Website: walmart
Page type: address-validator
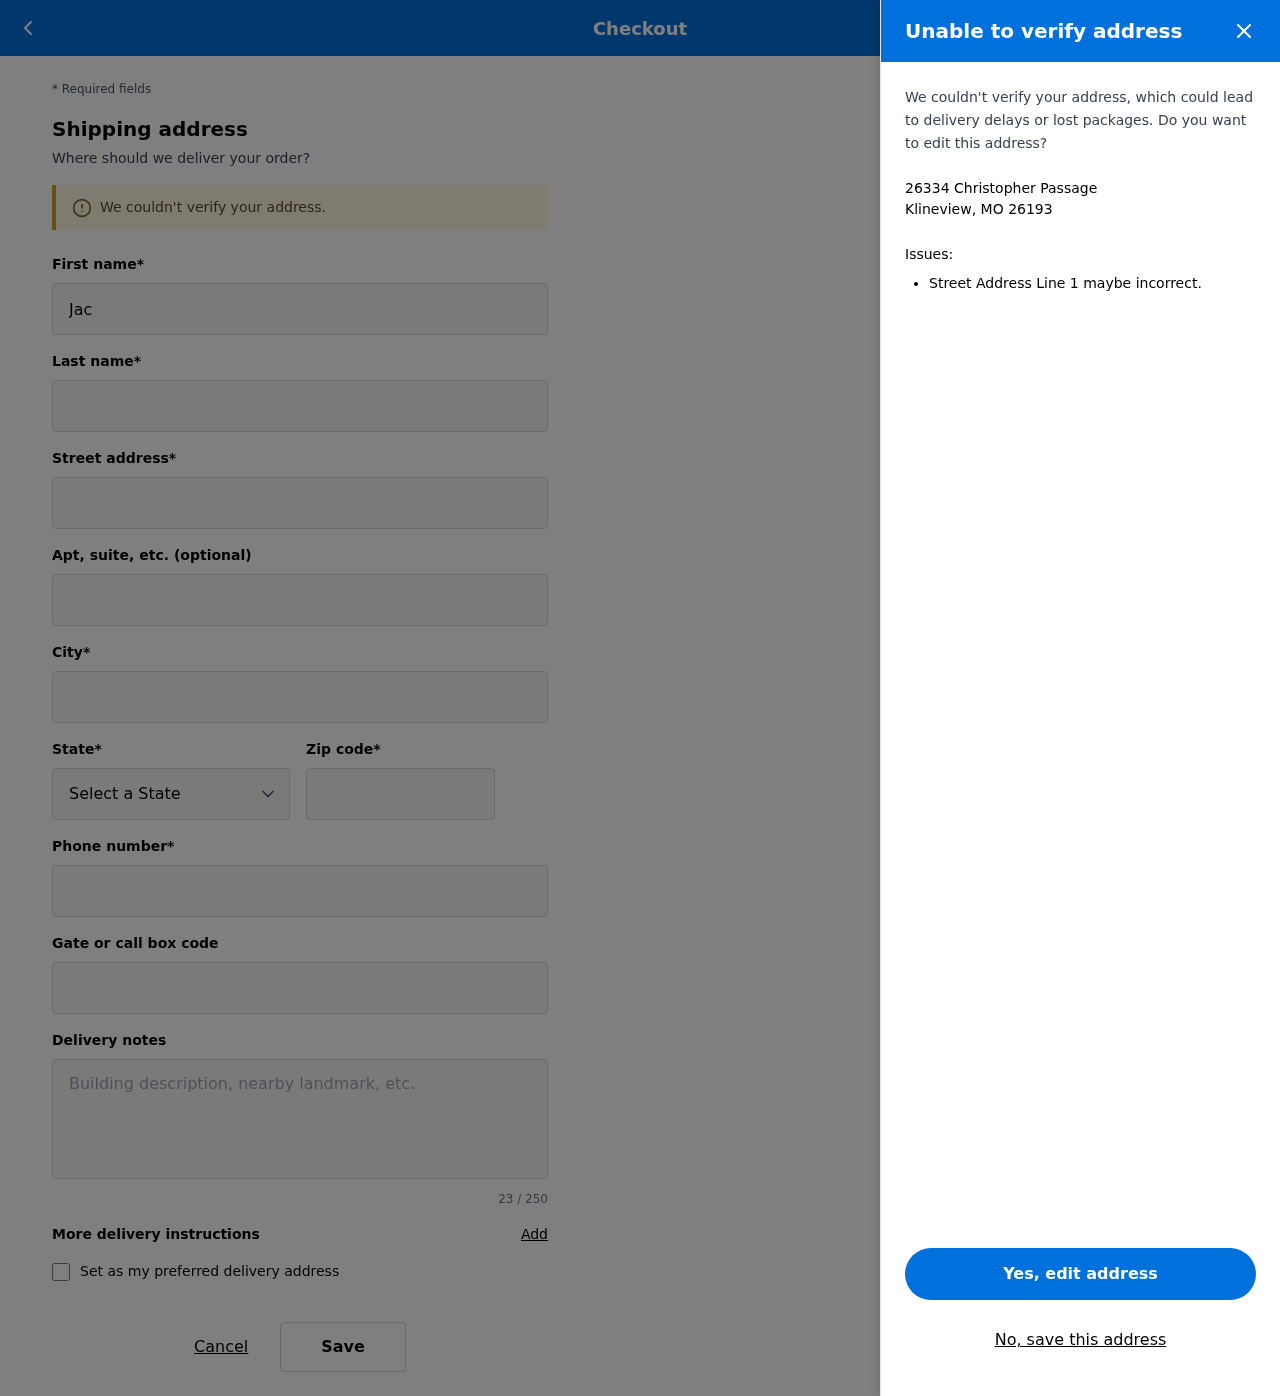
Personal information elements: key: PII_CITY_STATE_ZIP
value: Klineview, MO 26193
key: PII_DELIVERY_INSTRUCTIONS
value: Do not leave if raining
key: PII_STATE_ABBR
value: MO
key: PII_STREET
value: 26334 Christopher Passage
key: PII_FIRSTNAME
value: Jacob
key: PII_LASTNAME
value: Giles
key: PII_STREET2
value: Apt. 275
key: PII_CITY
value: Klineview
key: PII_POSTCODE
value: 26193
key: PII_PHONE
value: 2039461092
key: PII_SECURITY_CODE
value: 70158